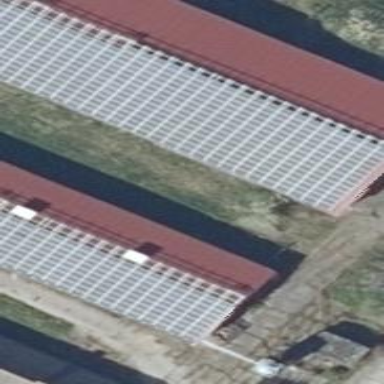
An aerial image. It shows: Small solar photovoltaic panel generator inside building.